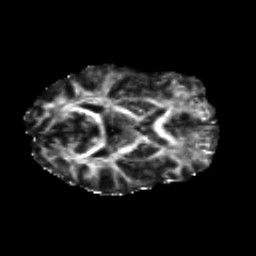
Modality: FA
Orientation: axial
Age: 28
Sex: female
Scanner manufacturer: siemens
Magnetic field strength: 3 T
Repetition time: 8.8 s
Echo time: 0.085 s